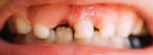
Condition: hypodontia